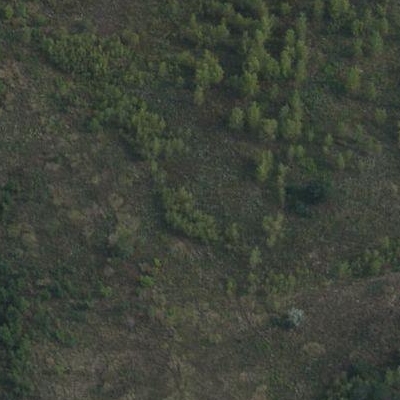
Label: aGrass